Chest X-ray:
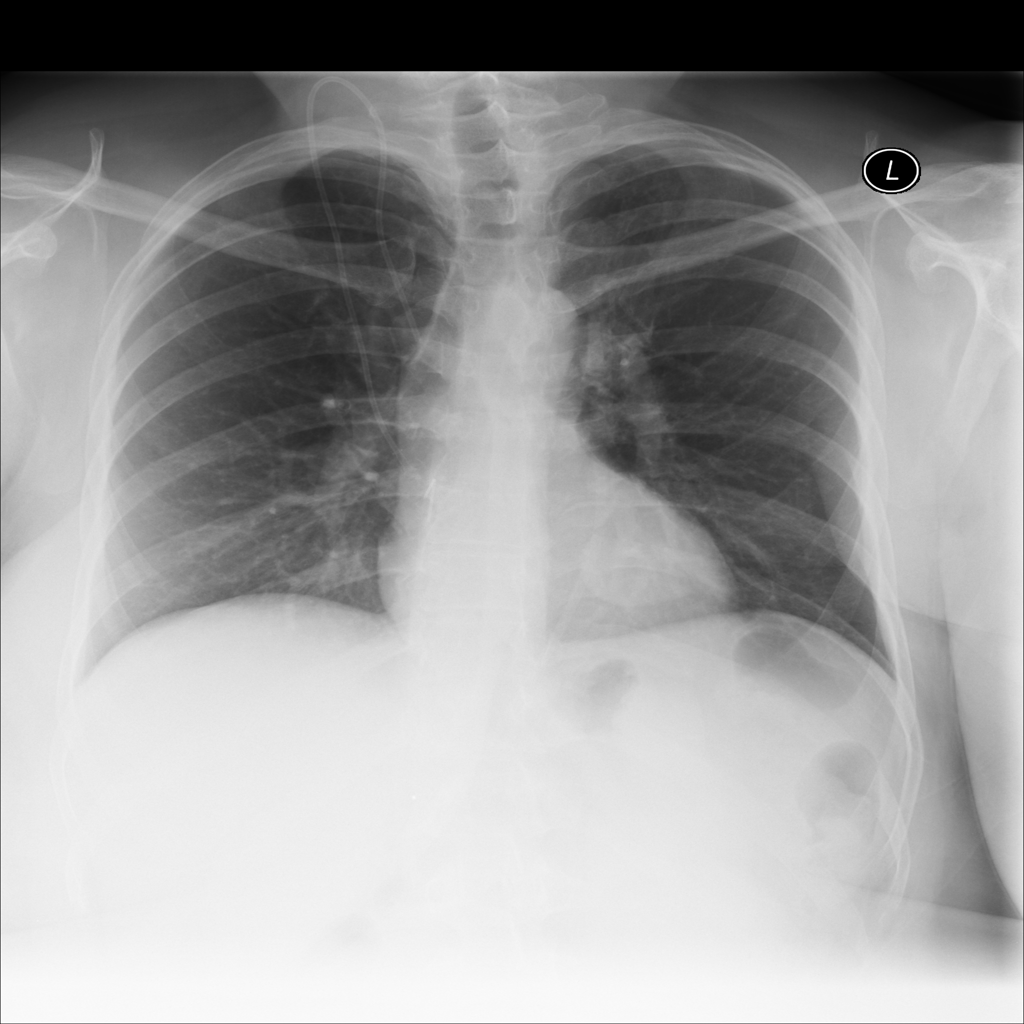
Findings: Consolidation
No abnormal finding: no